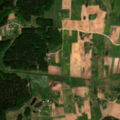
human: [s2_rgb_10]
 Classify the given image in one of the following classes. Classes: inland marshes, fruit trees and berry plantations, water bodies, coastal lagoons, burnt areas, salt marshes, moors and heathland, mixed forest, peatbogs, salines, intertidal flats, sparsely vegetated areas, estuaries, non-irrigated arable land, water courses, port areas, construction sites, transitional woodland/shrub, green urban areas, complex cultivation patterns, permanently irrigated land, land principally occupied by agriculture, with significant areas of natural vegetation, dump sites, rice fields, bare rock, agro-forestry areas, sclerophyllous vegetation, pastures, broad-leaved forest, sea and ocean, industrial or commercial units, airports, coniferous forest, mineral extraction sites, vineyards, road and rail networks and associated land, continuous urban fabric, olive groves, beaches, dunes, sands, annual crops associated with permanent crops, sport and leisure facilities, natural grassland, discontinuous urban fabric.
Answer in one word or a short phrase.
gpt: pastures, complex cultivation patterns, coniferous forest, mixed forest